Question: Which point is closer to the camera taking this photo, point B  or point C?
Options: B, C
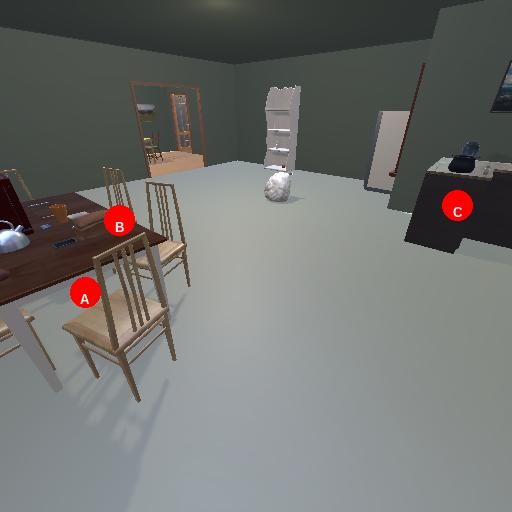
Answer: B